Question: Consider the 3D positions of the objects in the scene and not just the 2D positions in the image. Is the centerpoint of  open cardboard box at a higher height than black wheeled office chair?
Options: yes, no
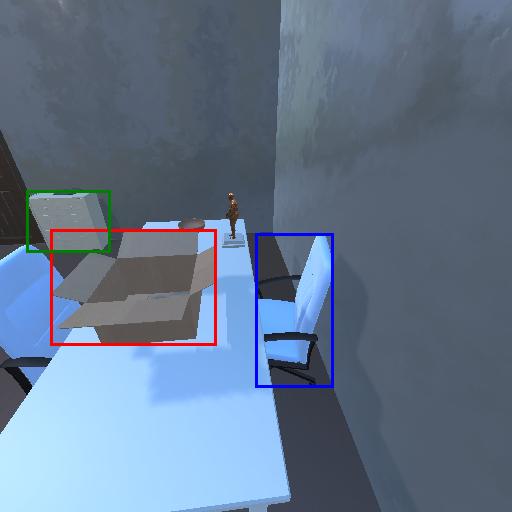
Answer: yes